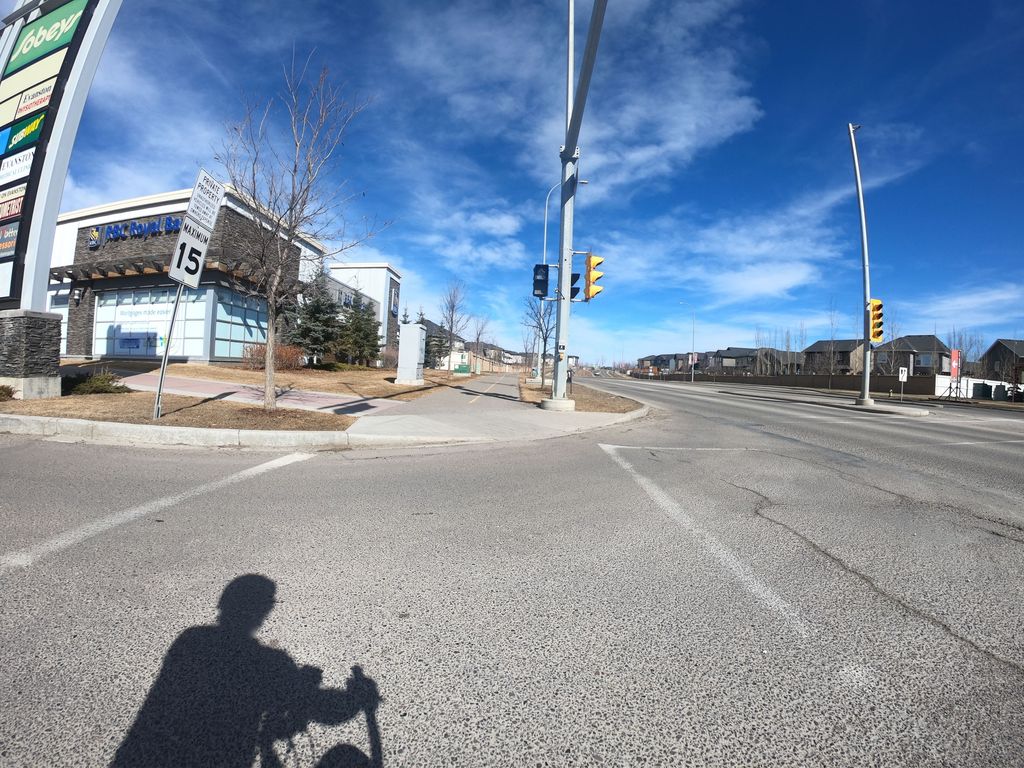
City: calgary